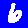
Digit: 6